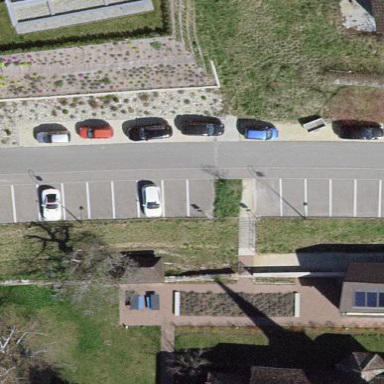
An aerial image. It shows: Parking area with surface.